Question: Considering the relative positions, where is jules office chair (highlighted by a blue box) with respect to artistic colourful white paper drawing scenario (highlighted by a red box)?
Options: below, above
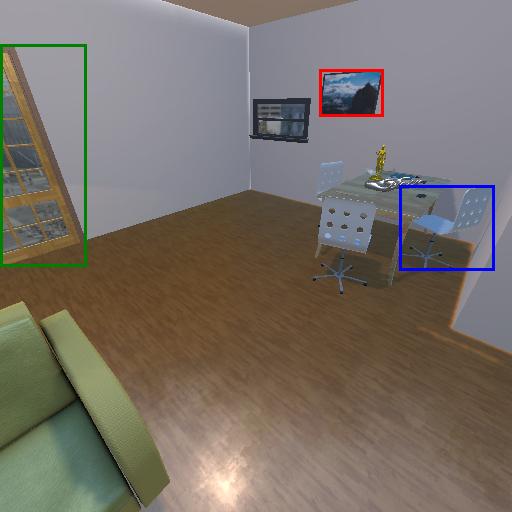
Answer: below